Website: lowes
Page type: review-order
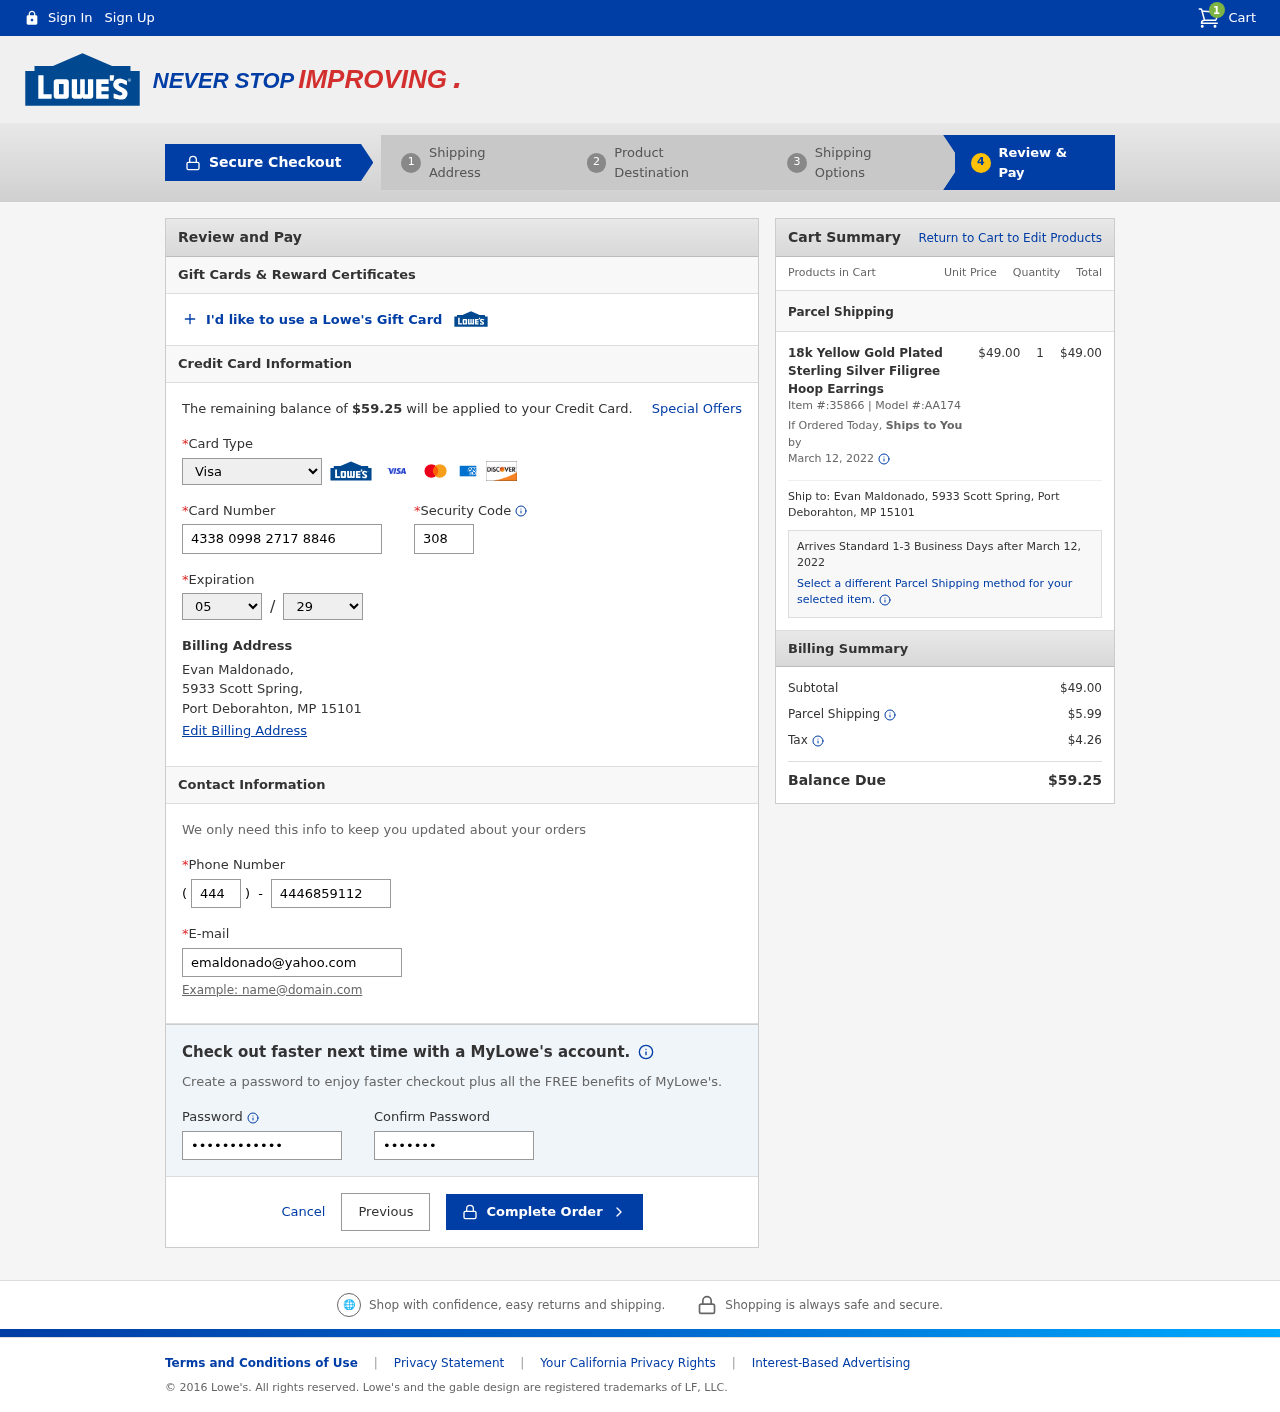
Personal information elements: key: PII_CARD_CVV
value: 308
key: PII_CARD_EXPIRY_MONTH
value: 05
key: PII_CARD_EXPIRY_YEAR
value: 29
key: PII_CARD_NUMBER
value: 4338 0998 2717 8846
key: PII_CARD_TYPE
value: Visa
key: PII_CITY
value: Port Deborahton
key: PII_EMAIL
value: emaldonado@yahoo.com
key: PII_FULLNAME
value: Evan Maldonado,
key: PII_PHONE
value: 4446859112
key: PII_PHONE_AREA
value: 444
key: PII_POSTCODE
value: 15101
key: PII_STATE_ABBR
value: MP
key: PII_STREET
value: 5933 Scott Spring
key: PII_STREET
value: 5933 Scott Spring,
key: PII_FULLNAME2
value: Evan Maldonado
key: PII_STATE
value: MP
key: PII_POSTCODE_FULL
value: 15101
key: PII_CITY_STATE
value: Port Deborahton, MP
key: PII_CITY_STATE_ZIP
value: Port Deborahton, MP 15101
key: PII_POSTCODE_NUMERIC
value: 15101
Product elements: key: PRODUCT1_NAME
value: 18k Yellow Gold Plated Sterling Silver Filigree Hoop Earrings
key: PRODUCT1_PRICE
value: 49
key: PRODUCT1_QUANTITY
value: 1
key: PRODUCT1_ITEM_NUMBER
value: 35866
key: PRODUCT1_MODEL_NUMBER
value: AA174
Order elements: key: ORDER_NUM_ITEMS
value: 1
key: ORDER_TOTAL
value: $59.25
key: ORDER_SHIPPING_DATE
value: March 12, 2022
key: ORDER_SUBTOTAL
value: $49.00
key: ORDER_SHIPPING_DATE2
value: March 12, 2022
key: ORDER_SUBTOTAL2
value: $49.00
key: ORDER_SHIPPING_COST
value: $5.99
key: ORDER_TAX
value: $4.26